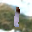
Label: 1